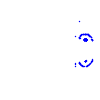
Particle: proton